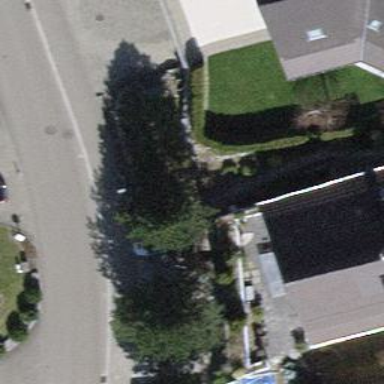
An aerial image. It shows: Urban tree adds touch of nature to the surroundings.